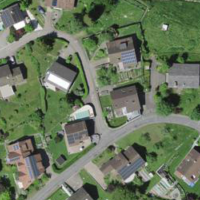
EUNIS habitat code: 54
Species observed at this site:
Milvus milvus